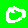
Digit: 0